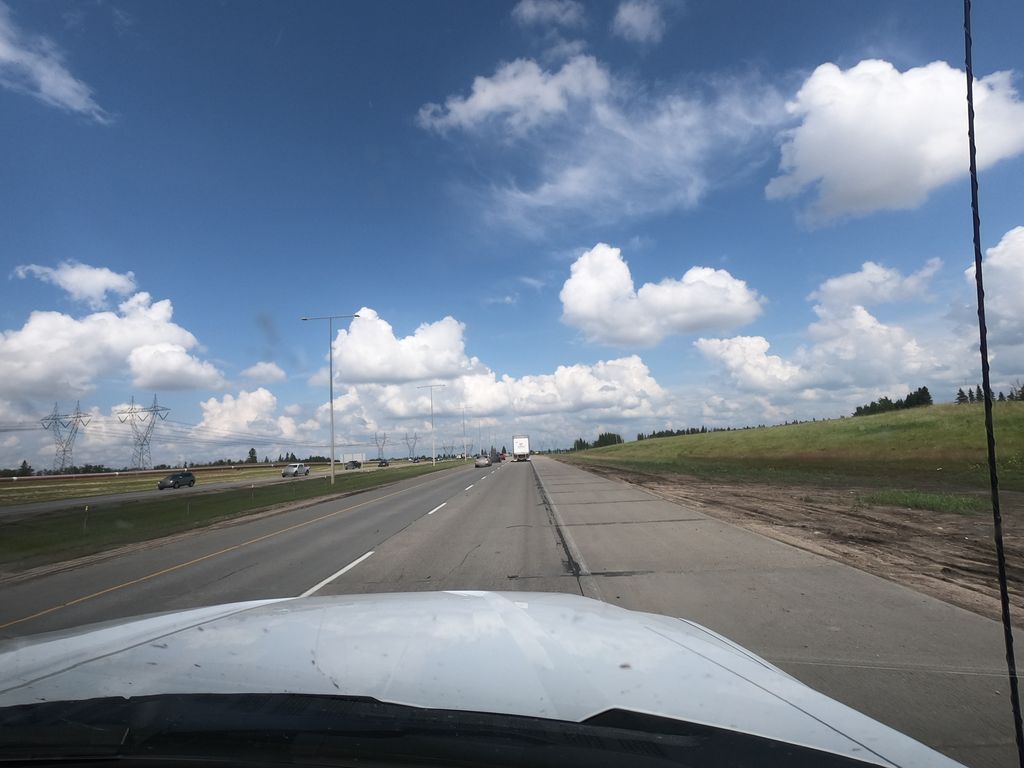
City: edmonton